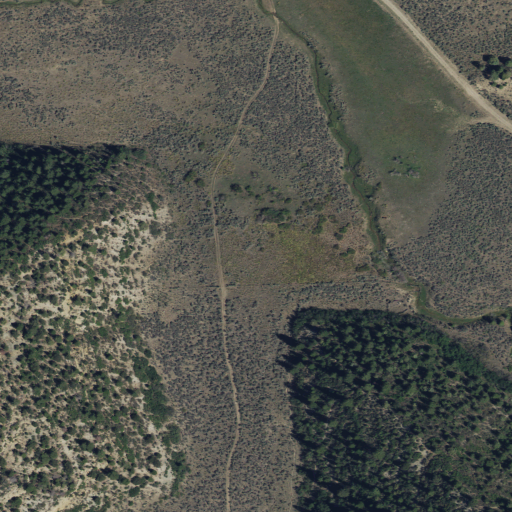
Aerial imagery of valley in Utah named Tony Canyon containing evergreen forest, herbaceous wetlands, shrub, pasture, and deciduous forest